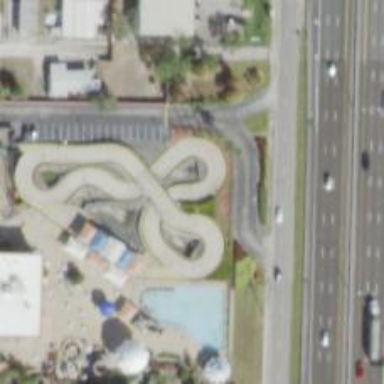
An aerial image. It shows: Karting raceway road for racing enthusiasts.